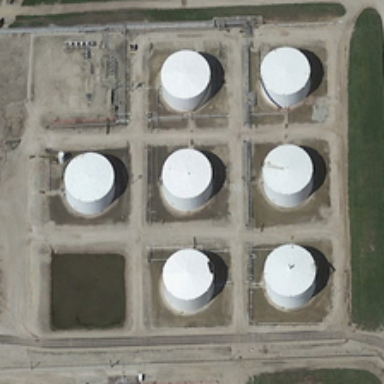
Seven white storage tanks are near several pieces of meadows .